Question: I am using Qt to build a ray tracer with GUI. The ideal effect is to paint a pixel immediately after computing the RGB value of that pixel, as in most professional renderer. But I find out that my tracer could only display the entire rendered image after the loop below:
'''
for(int i=0; i<row; ++i)
for(int j=0; j<column; ++j) {
compute pixel value;
painter.drawPoint(i, j);
}
'''
I am drawing to the central widget of the mainwindow. I reimplemented QWidget paintEvent function and put the loop above in this function. It seems that paintEvent only display the whole screen after being executed once and in the process it gives me this:

I don't know if this is just how paintEvent works or I am doing something wrong.
Anyway, it cannot display pixel in real time. And this is very unsatisfying for an interactive tracer. I hope you guys can provide some explanations and/or solutions. A million thanks!
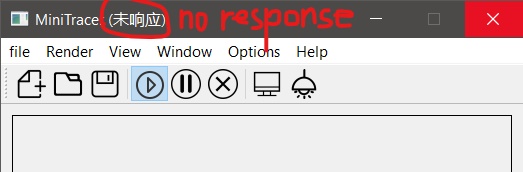
Answer: The OS is giving you the "not responsive" alert because you are doing all the calculation in the .
This means that the event loop is at doing your havy calculations and can't process other events.
On a Windows system, this means it won't react to . That's why after a certain time the OS tells you that the application is not responsive.
You should perform your heavy calculations in a , pass the results to the GUI thread when you want to update the GUI and let the GUI thread perform the rendering.
Apart from that, you should consider , as suggested in the comments (although please note that QPixmap is not thread safe).
is very slow and it is an unefficient way to paint the whole central area.
Please have a look at the documentation <URL> for more details on how to keep the GUI responsive.